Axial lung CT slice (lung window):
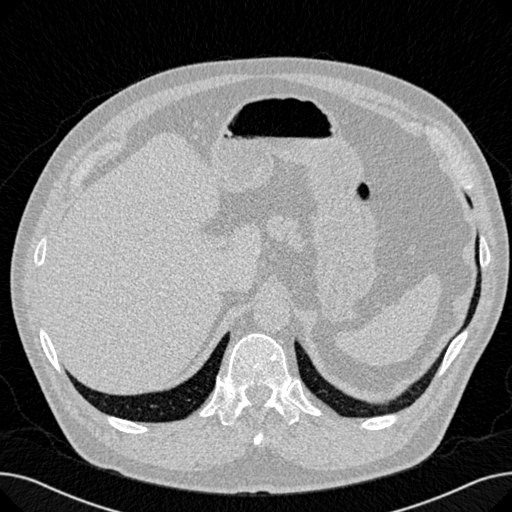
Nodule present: no